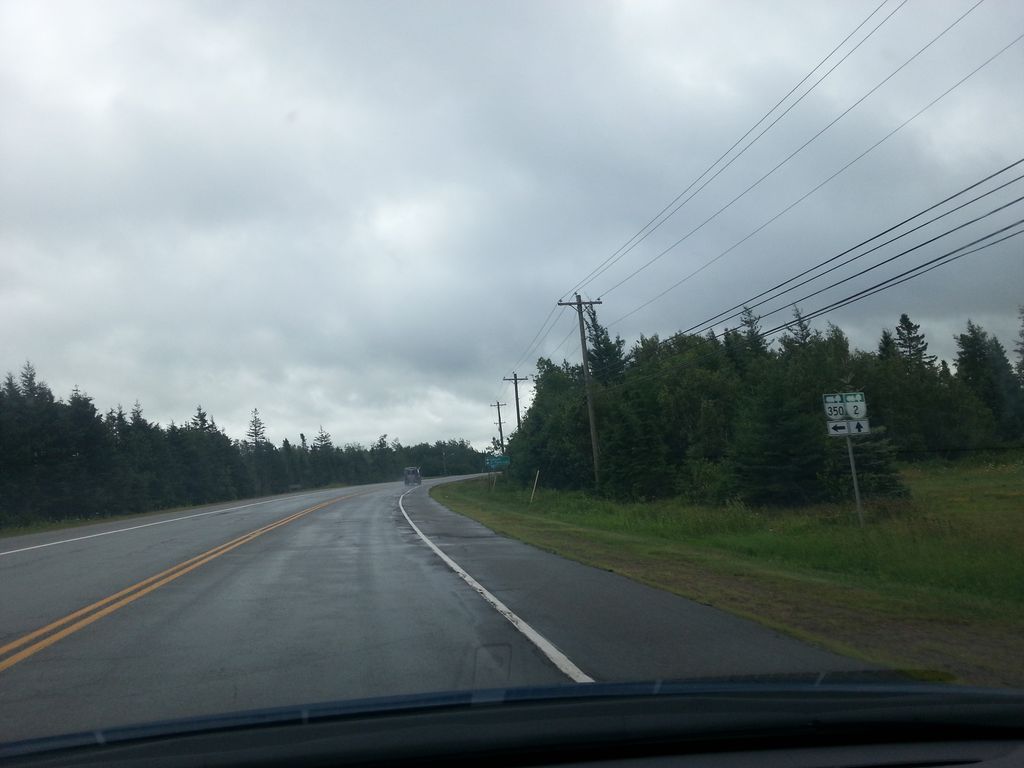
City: charlottetown